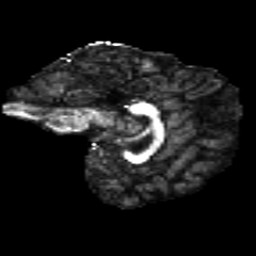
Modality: FA
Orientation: sagittal
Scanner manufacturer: siemens
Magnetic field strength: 3 T
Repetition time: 4.16 s
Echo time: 0.0806 s